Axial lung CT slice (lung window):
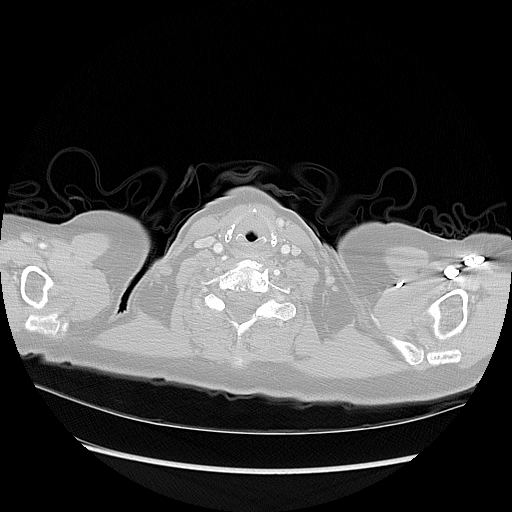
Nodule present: no